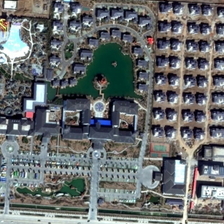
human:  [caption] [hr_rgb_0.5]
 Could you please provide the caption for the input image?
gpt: near the road is a resort with a parking lot and some grey roof houses arranged orderly  in the center of which is a lake .

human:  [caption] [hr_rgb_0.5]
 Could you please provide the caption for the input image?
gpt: near the road is a resort with a parking lot and some grey roof houses arranged orderly  in the center of which is a lake .

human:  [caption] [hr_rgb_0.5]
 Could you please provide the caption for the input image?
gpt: near the road is a resort with a parking lot and some grey roof houses arranged orderly  in the center of which is a lake .

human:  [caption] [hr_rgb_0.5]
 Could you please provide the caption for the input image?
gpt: rows of houses are settled neatly around a little lake in this resort next to a parking lot .

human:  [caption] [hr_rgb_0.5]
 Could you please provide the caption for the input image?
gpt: many buildings with a parking lot are in a resort with an irregular green pond .